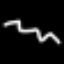
Label: squiggle